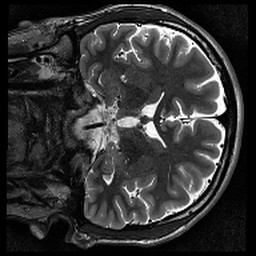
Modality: T2w
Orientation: coronal